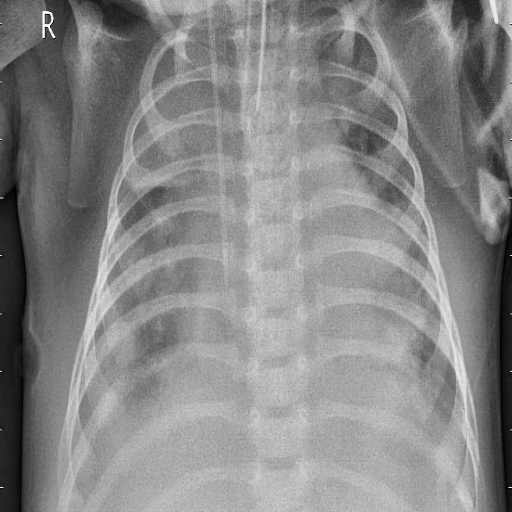
Finding: PNEUMONIA